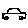
Label: car